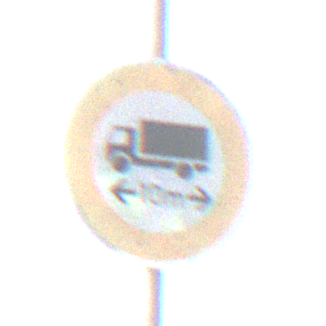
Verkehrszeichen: TatsaechlicheLaenge
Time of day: Night
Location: Outdoor (Nature)
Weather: Overcast
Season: NotSpecified
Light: Artificial